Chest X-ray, PA view. Patient: 34 years old, sex M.
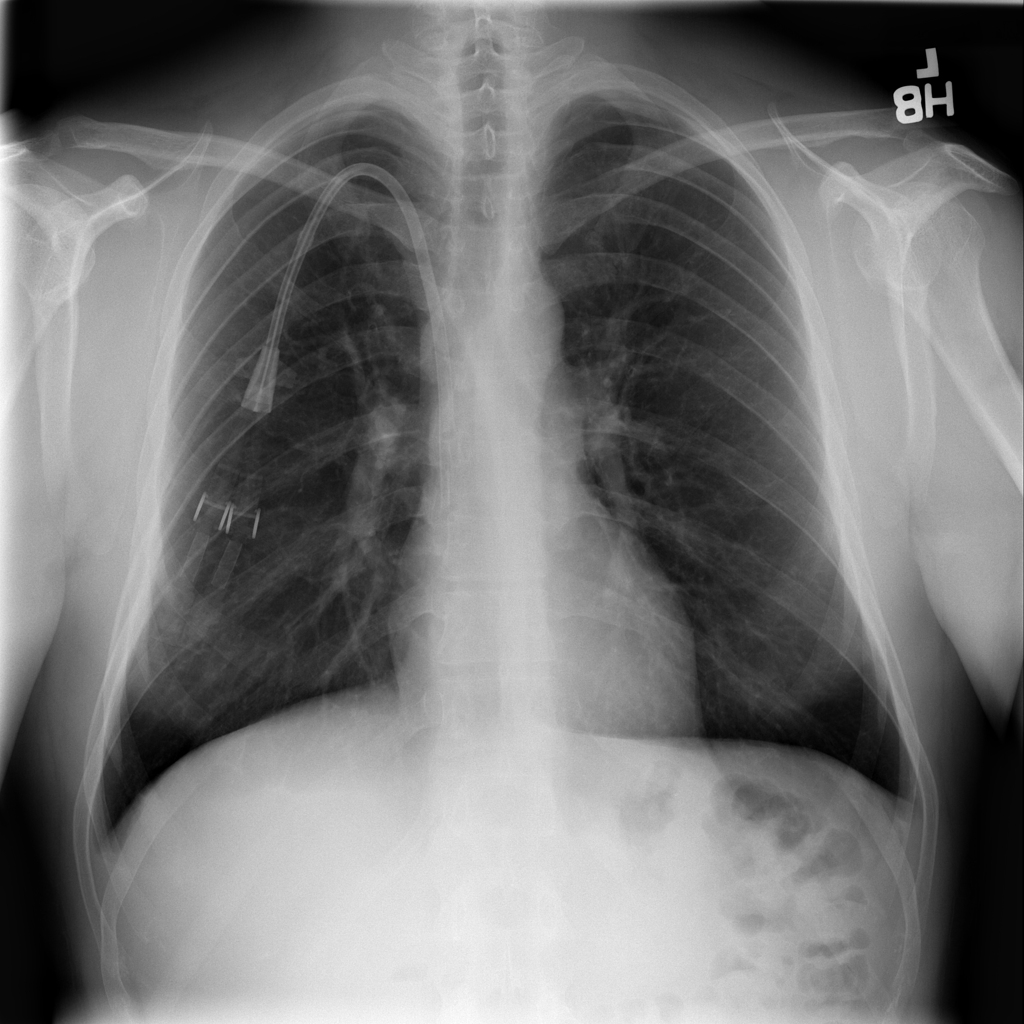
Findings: No Finding